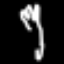
Label: fork